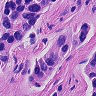
Metastatic tissue present: yes